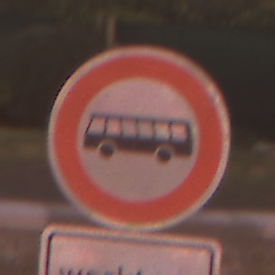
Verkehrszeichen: VerbotKraftomnibusse
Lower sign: ZeitangabenMitBeschraenkungAufWochentage1
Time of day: SunriseSunset
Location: Outdoor (Urban)
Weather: PartlyCloudy
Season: NotSpecified
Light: Natural